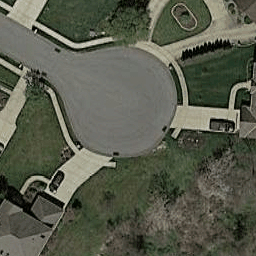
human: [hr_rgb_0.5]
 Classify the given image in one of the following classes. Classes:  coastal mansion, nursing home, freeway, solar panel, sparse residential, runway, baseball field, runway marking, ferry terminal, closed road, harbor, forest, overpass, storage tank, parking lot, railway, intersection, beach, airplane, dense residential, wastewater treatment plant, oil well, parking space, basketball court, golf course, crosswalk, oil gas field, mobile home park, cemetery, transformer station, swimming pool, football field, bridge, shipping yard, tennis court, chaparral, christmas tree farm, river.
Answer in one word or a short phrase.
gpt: closed road